Question: I am trying to search a BST for all of the nodes that contain a specific value, however when I call the search function it only returns the first match ( My test data def. has two nodes that should be returned). How do I adjust my code to get all of the values that match my criteria?
Here is my BST Search Function:
'''
...
private String search(String target, Node ptr)
{
ptr = root;
if (ptr == null)
{
return null;
}
int compare = target.CompareTo(ptr.riskLevel.ToString());
if (compare == 0)
{
return "Audit ID: " + ptr.auditID +
"
" + "Risk Level: " + ptr.riskLevel +
"
" + "Scanner Found In: " + ptr.scanner +
"
" + "Device Affected: " + ptr.boxName +
"
" + "Description: " + ptr.description + "
";
}
if (compare < 0)
{
return search(target, ptr.left);
}
return search(target, ptr.right);
}
public virtual String search(String target)
{
return search(target, root);
}
'''
This is my main(); where I call the search method:
'''
while (true)
{
...
Console.Writeline(bst.search("I"));
}
'''
In other words, I'm trying to return all 'Nodes' from 'bst' that have a 'riskLevel' of '"I"'.
Here is my output (there should be two):

My 'BST' contains the following methods:
- - - - -
I'm happy to post the entire 'BST' class if needed.
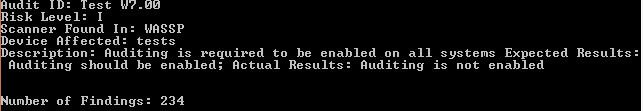
Answer: I was not traversing the tree properly.
I reused this preOrder method from a previous project and it seems to be working like I would expect.
'''
public List<String> filterRiskLevel(String target, List<string> results)
{
filterRiskLevel(target, root, results);
return results;
}
private void search(String target, Node ptr, List<string> results)
{
if (ptr != null)
{
if (ptr.riskLevel.Equals(target))
results.Add("Audit ID: " + ptr.auditID +
"
" + "Risk Level: " + ptr.riskLevel +
"
" + "Scanner Found In: " + ptr.scanner +
"
" + "Device Affected: " + ptr.boxName +
"
" + "Description: " + ptr.description + "
");
filterRiskLevel(target, ptr.left, results);
filterRiskLevel(target, ptr.right, results);
}
}
'''